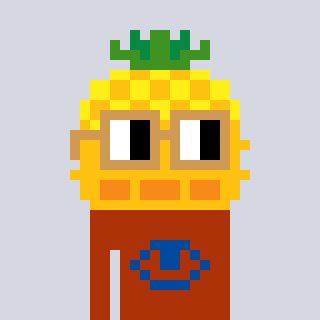
a pixel art character with square brown glasses, a pineapple-shaped head and a hotbrown-colored body on a cool background